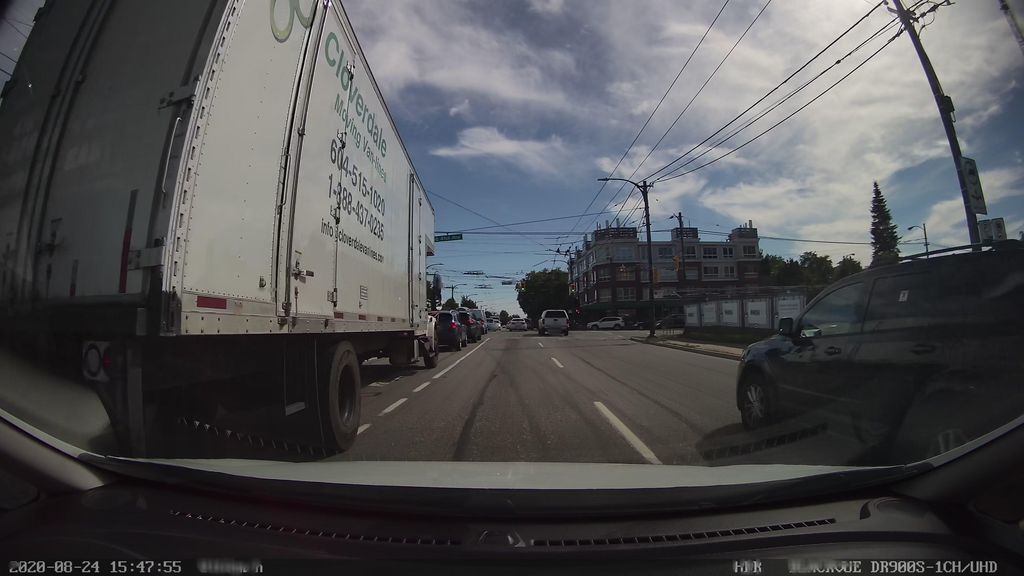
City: vancouver